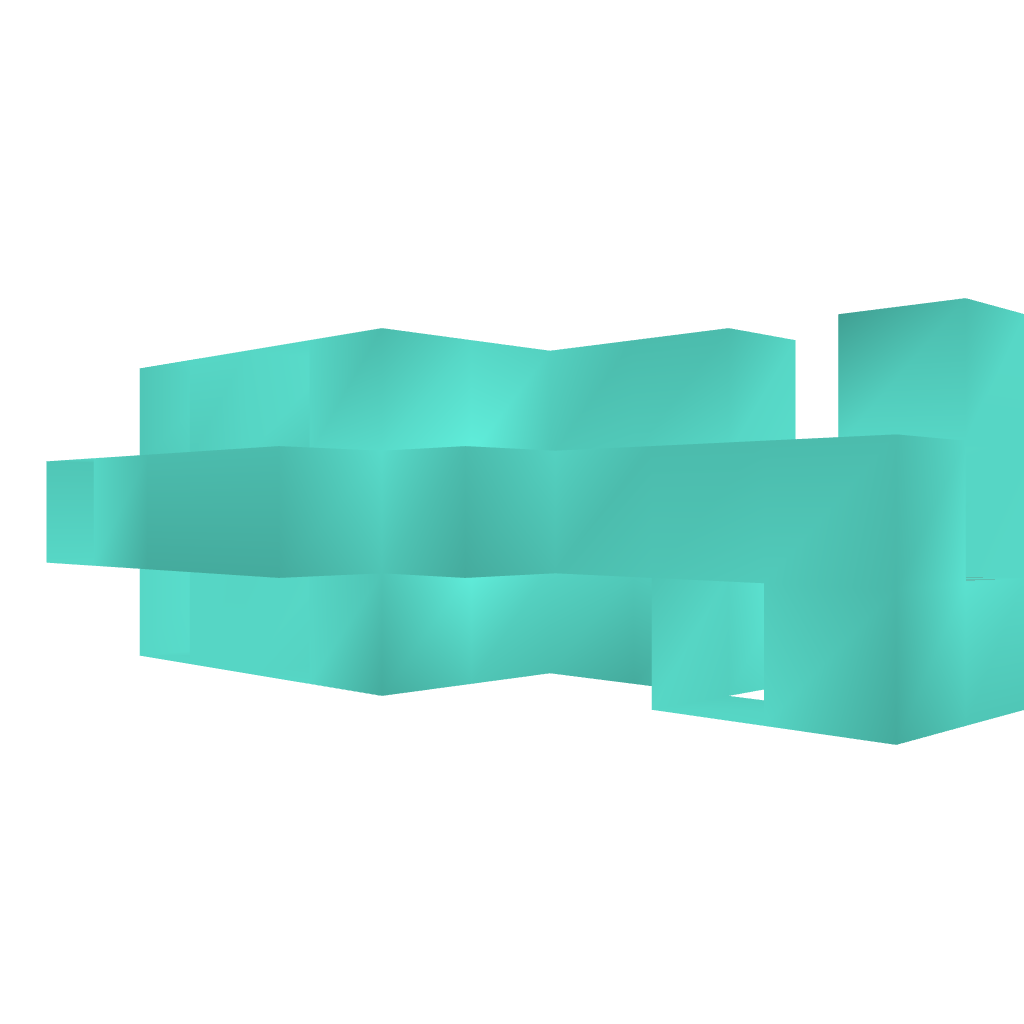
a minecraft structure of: DiamondOre Generator